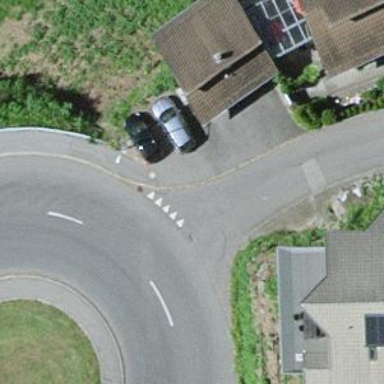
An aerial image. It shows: Road with "give way" sign.